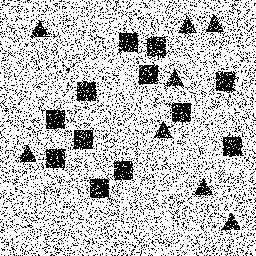
Squares: 12
Triangles: 8
Stars: 0
Total shapes: 20